Interaction volume radius: 10 \u00c5
Interaction volume height: 15 \u00c5
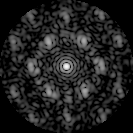
Disorder parameter: 0.5558